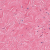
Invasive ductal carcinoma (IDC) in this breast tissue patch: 0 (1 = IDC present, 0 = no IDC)